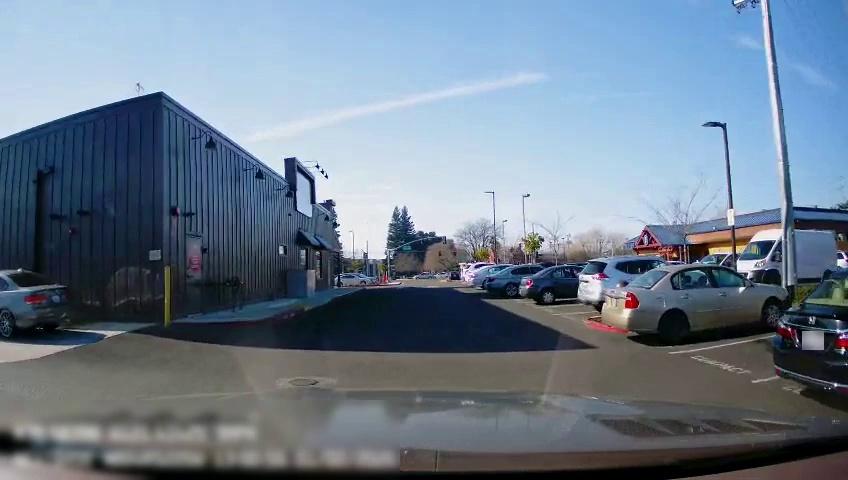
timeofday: Day
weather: Sunny
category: Drivable Space
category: Vehicles | SUV
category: Vehicles | Van
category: Vehicles | Car
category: Vehicles | SUV
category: Vehicles | Car
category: Vehicles | Car
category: Vehicles | Car
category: Vehicles | SUV
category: Vehicles | Car
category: Vehicles | Car
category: Vehicles | Car
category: Vehicles | SUV
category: Vehicles | SUV
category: Vehicles | SUV
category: Vehicles | Car